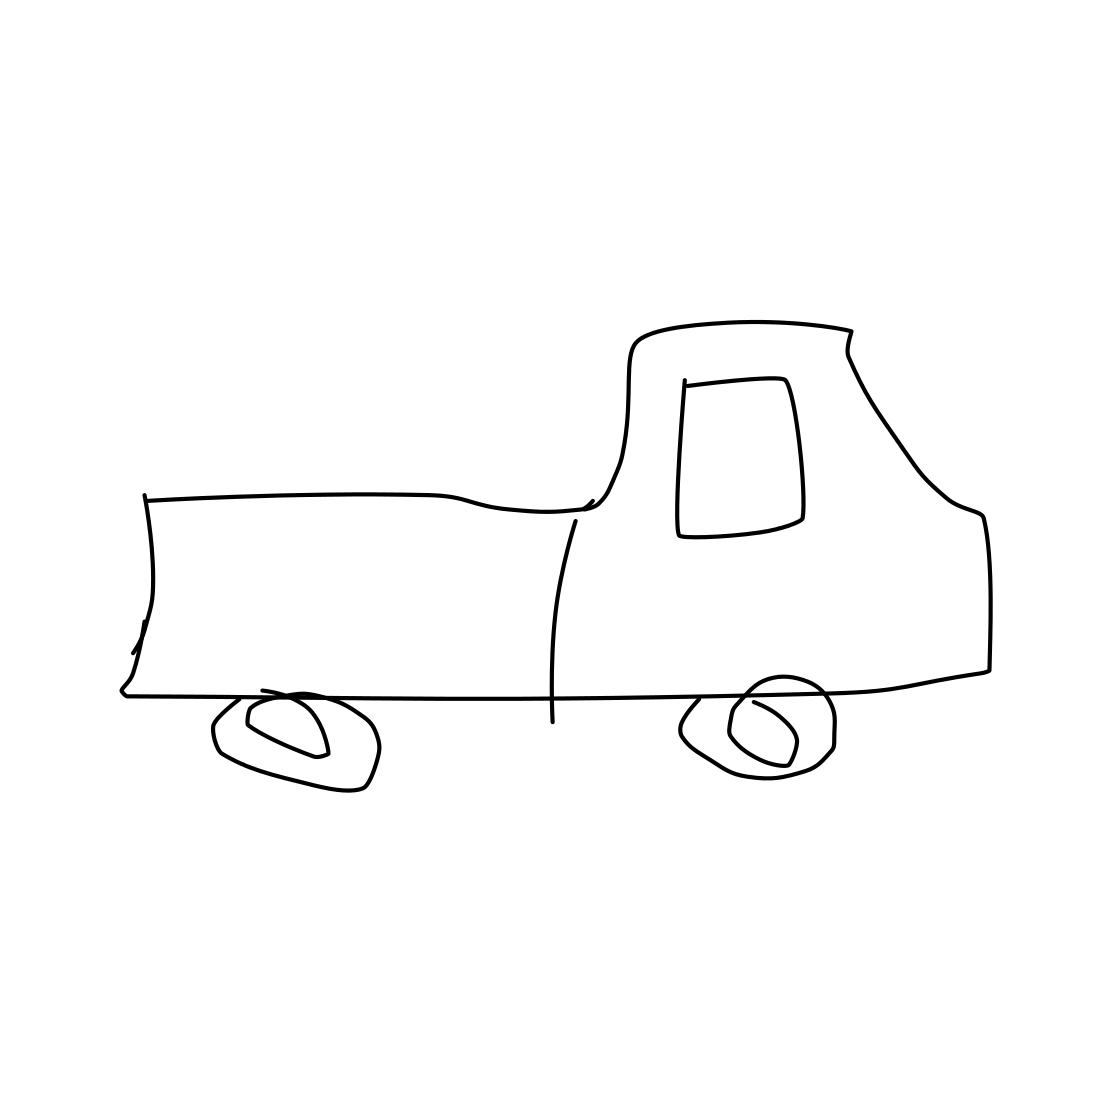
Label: pickup truck